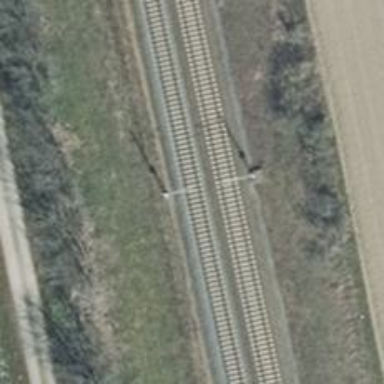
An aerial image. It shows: Milestone along the railway track with catenary mast.